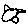
Label: bird